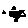
Label: triangle